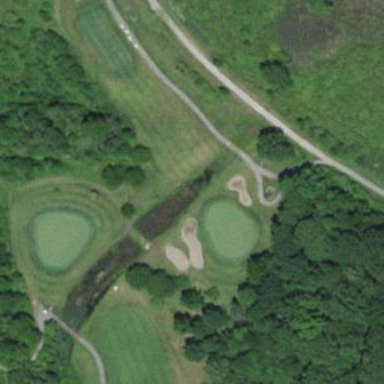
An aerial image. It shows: Water hazard in golf course. The hazard is natural water feature.